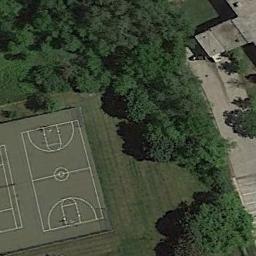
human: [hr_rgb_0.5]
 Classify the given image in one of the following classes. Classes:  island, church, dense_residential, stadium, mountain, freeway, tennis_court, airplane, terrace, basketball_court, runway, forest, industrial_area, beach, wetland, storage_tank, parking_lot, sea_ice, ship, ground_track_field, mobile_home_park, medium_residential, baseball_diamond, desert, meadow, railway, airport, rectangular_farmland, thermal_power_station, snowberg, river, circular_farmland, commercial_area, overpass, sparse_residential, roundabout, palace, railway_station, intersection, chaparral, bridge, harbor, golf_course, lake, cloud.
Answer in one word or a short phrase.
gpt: basketball_court